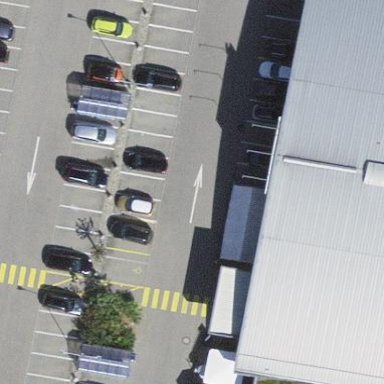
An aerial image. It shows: Road serving as parking aisle.